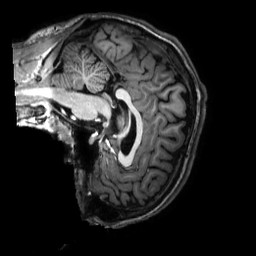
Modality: T1w
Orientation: sagittal
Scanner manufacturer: philips
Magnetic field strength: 3 T
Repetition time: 0.0096 s
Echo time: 0.0046 s